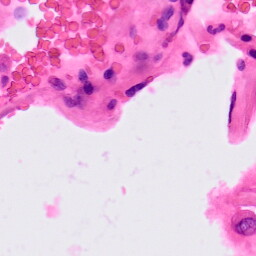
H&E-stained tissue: Lung